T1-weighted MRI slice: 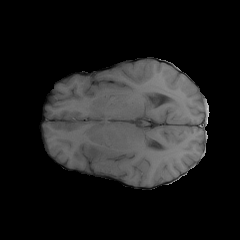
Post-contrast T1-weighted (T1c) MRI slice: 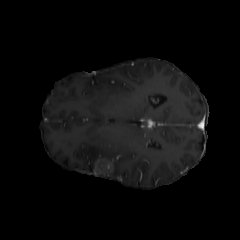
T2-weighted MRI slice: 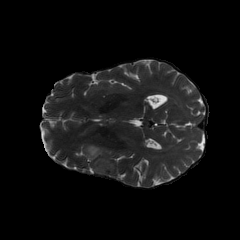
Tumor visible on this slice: yes